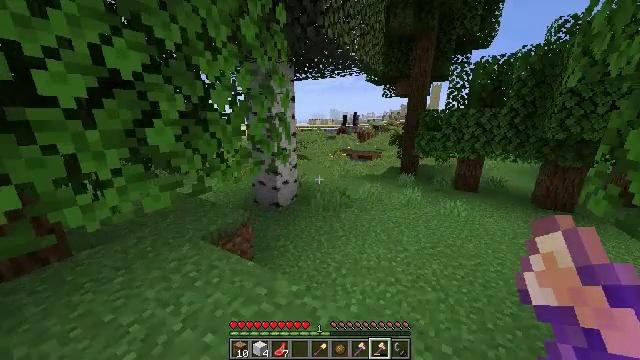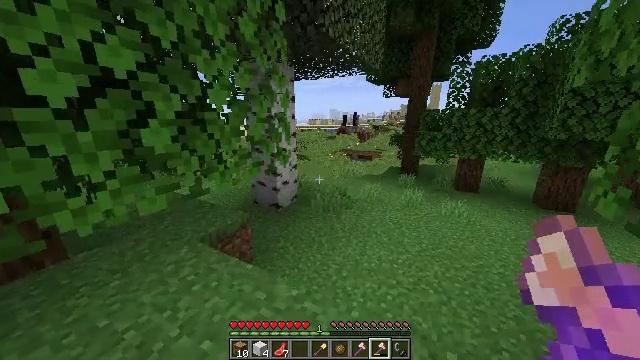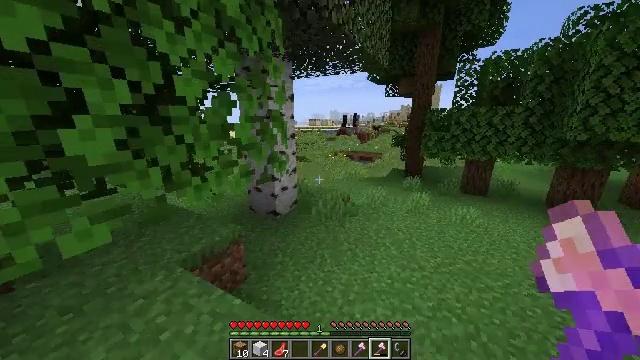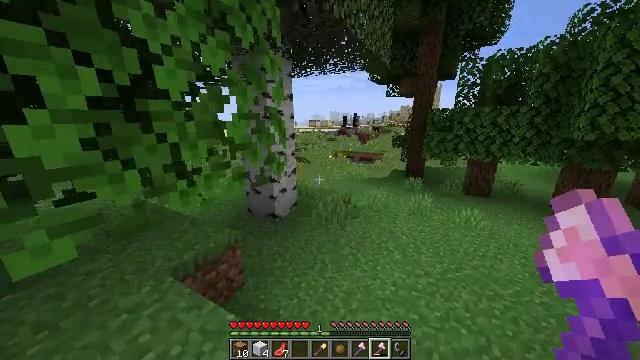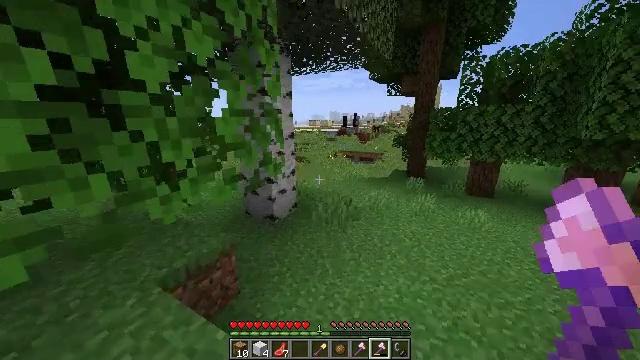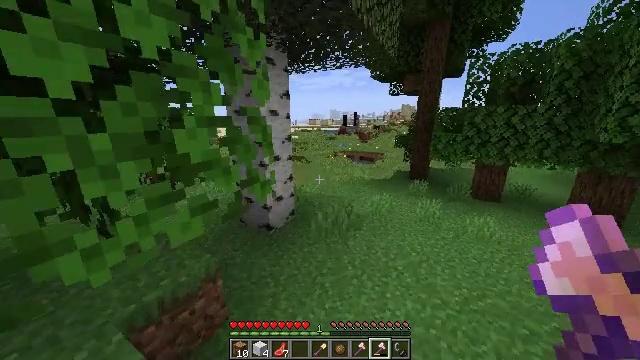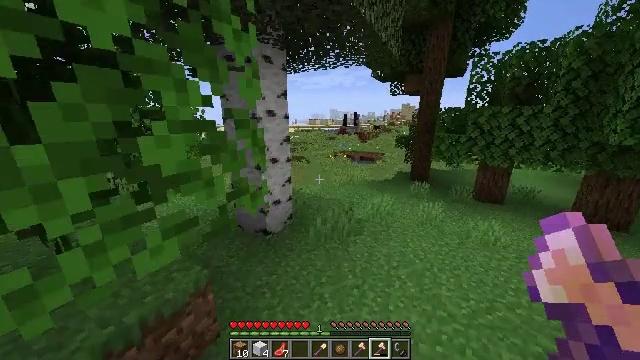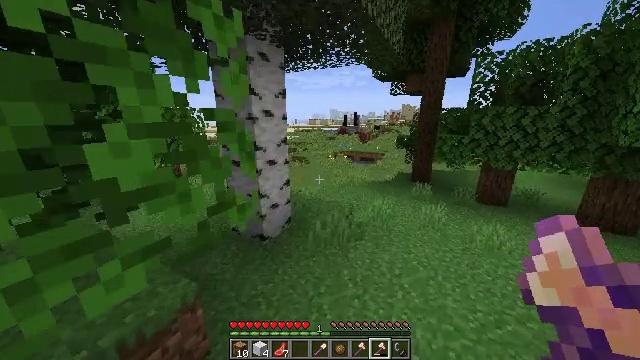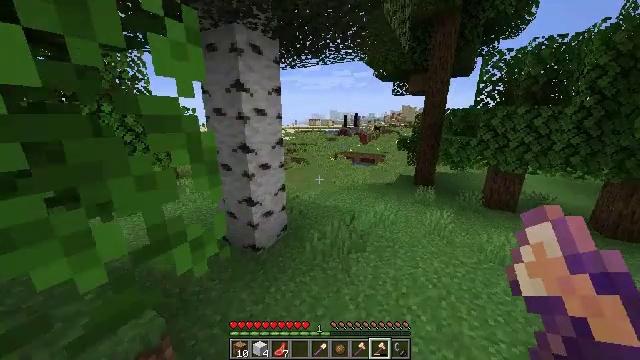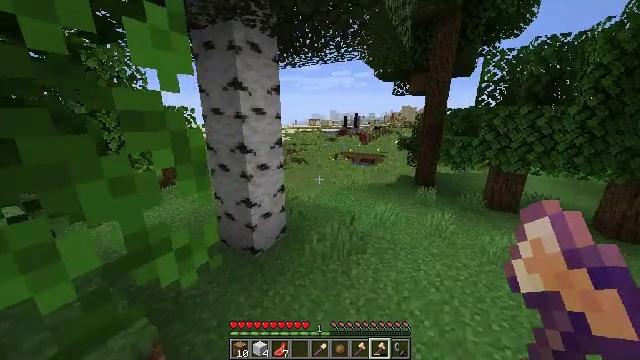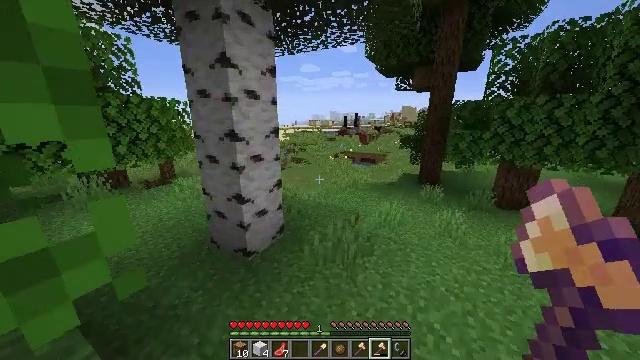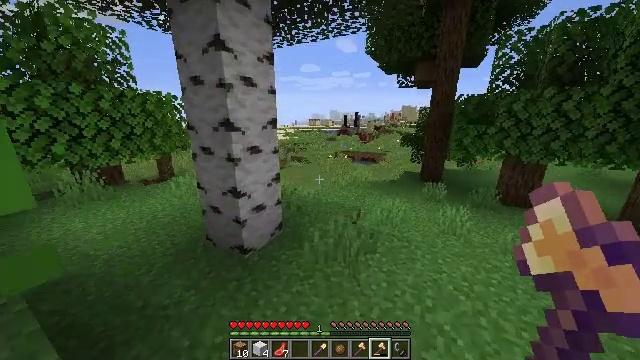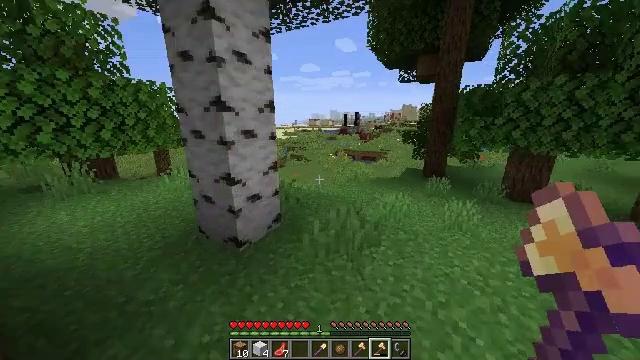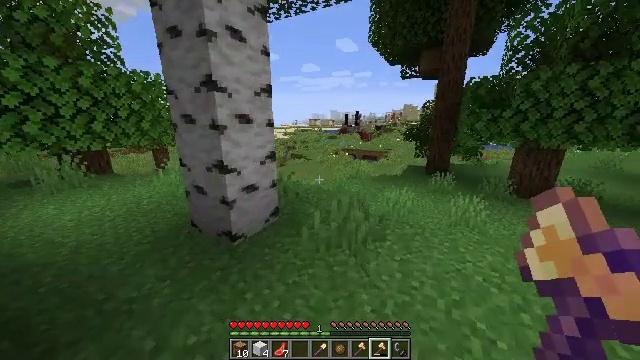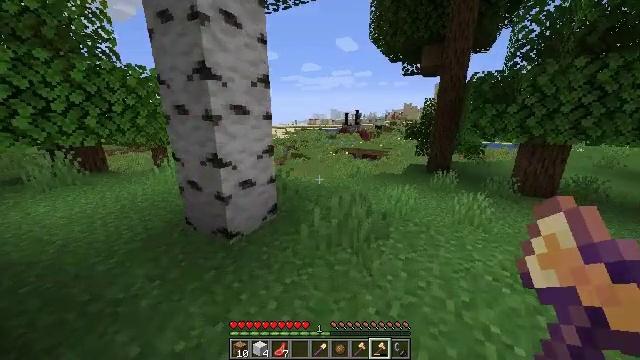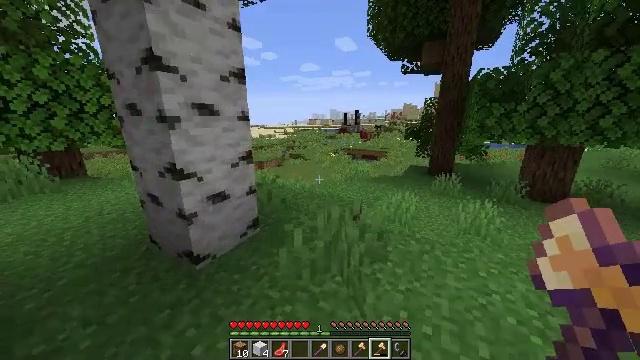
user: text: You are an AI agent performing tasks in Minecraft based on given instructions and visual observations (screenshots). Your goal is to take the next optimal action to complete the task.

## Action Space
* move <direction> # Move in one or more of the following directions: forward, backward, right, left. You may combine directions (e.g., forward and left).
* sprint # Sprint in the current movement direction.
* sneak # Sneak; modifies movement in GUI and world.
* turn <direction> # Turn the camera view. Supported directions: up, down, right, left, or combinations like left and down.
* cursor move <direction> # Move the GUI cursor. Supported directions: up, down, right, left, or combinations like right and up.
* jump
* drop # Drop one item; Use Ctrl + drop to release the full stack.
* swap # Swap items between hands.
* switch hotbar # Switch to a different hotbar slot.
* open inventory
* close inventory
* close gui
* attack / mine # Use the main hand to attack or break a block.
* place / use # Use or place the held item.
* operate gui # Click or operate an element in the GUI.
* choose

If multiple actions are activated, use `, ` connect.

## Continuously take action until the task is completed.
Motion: motion action
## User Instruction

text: Break the chest to retrieve items inside.
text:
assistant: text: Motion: move forward
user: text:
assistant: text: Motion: move forward
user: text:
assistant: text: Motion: move forward
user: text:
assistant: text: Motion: move forward
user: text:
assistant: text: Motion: move forward
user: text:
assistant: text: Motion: move forward
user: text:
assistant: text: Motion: move forward
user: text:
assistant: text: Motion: move forward
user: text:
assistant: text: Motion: move forward
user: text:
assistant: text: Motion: move forward
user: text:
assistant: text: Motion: move forward
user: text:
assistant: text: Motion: move forward
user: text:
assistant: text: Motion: move forward
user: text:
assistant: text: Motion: move forward and move right
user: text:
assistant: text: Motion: move forward and move right
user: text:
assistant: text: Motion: move forward and move right
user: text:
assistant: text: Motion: move forward and move right
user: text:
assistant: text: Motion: move forward and move right
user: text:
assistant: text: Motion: move forward
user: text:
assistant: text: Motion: move forward
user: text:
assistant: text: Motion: move forward
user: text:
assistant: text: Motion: move forward, turn left
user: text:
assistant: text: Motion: move forward, turn left and up
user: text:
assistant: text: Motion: move forward, turn left and up
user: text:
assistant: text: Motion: move forward
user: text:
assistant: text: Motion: move forward
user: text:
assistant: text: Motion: move forward, turn up
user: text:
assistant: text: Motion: move forward, turn up
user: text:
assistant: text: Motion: move forward
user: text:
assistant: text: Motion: move forward